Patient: sex F, age 77
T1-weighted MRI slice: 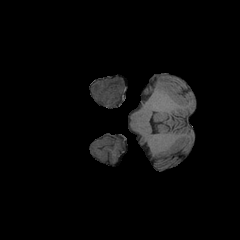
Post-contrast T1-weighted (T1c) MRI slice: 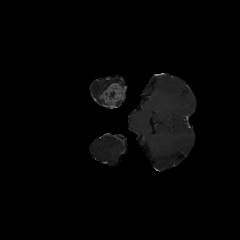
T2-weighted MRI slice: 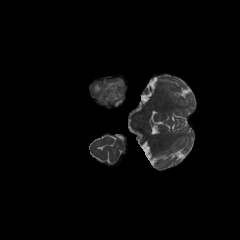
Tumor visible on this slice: yes
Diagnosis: Glioblastoma, IDH-wildtype
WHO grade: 4